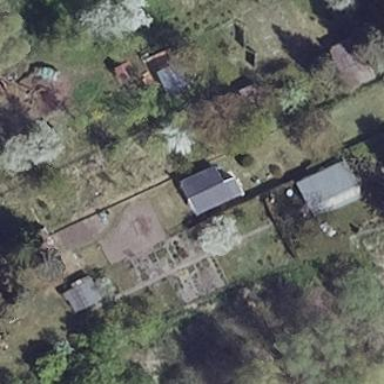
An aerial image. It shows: Area designated for allotments.